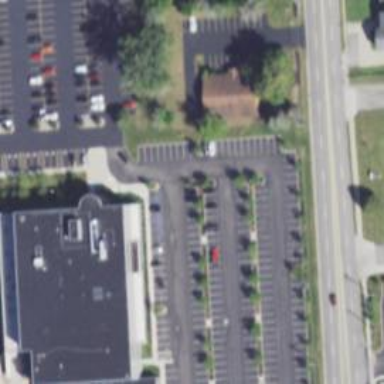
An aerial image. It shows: Parking space.